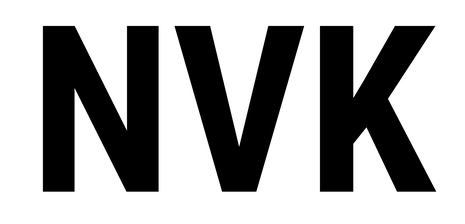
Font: Roboto_Condensed_Bold